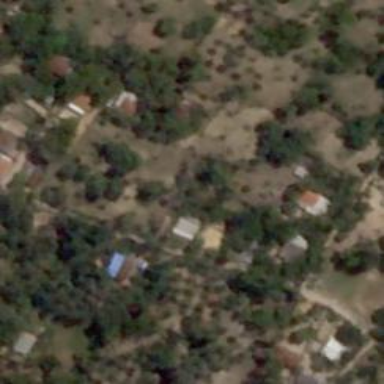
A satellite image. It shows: Village area.